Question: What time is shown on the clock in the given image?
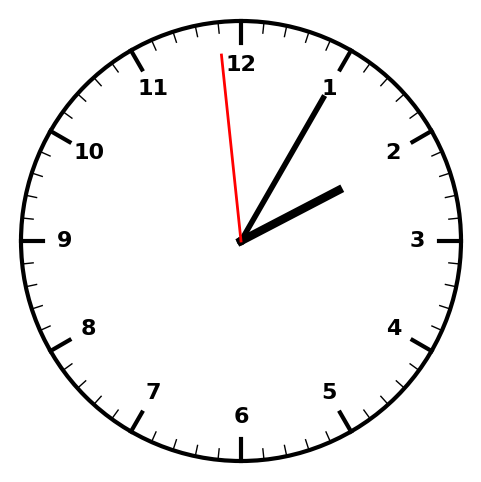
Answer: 02:04:59